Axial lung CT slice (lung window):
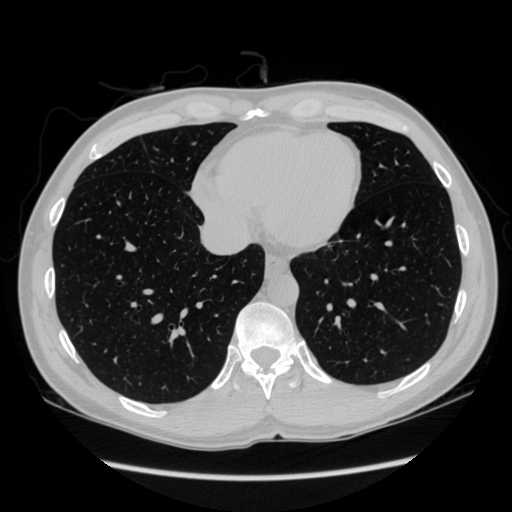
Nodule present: no